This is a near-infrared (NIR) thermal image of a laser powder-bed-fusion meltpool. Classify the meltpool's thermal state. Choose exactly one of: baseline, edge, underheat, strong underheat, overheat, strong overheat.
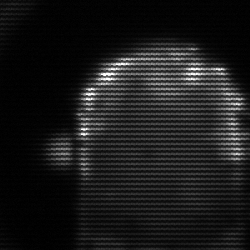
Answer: baseline